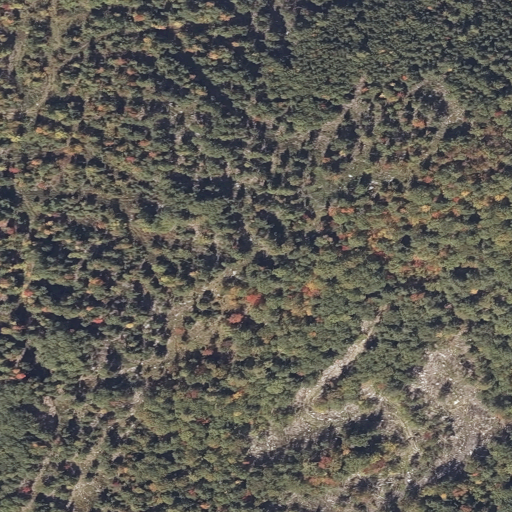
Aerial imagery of mountain in Maine named Horse Hill containing mixed forest, grassland, and evergreen forest